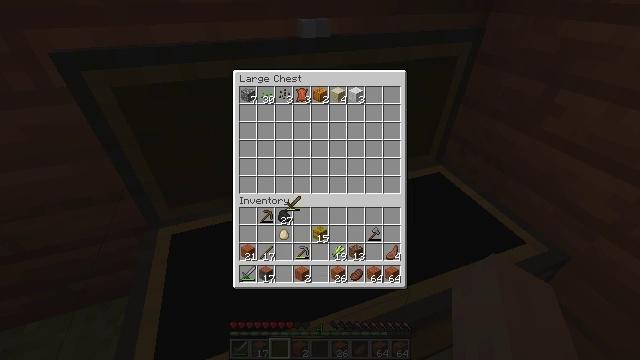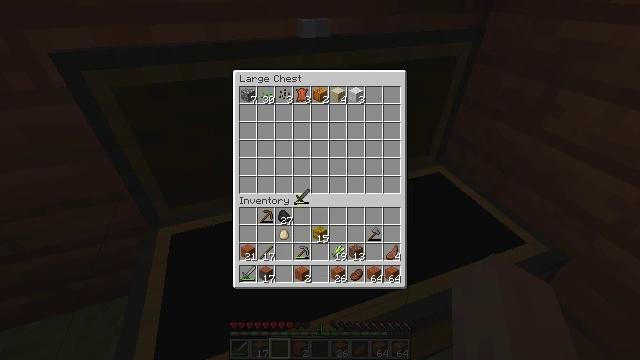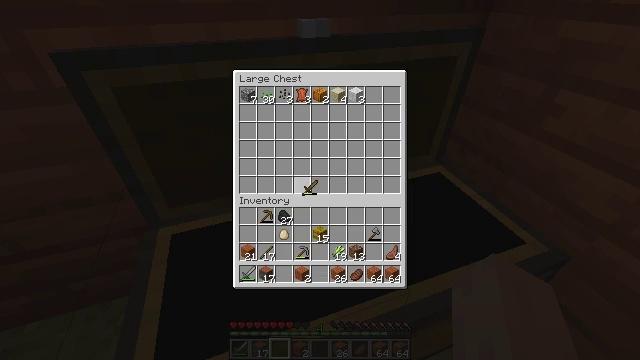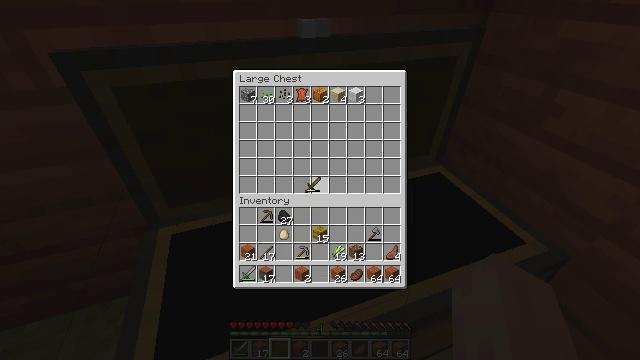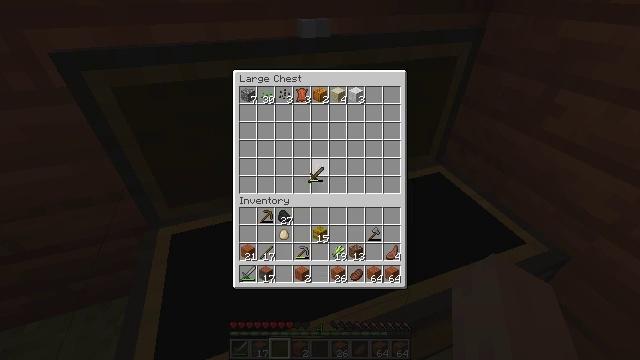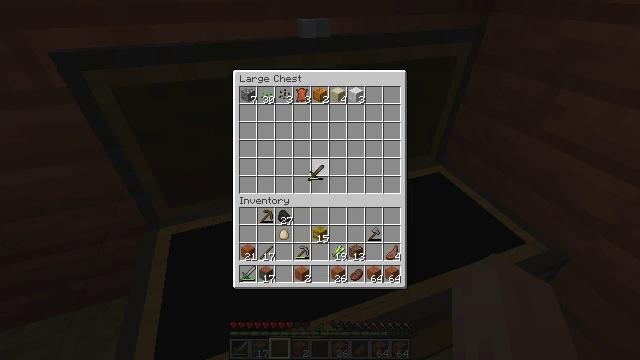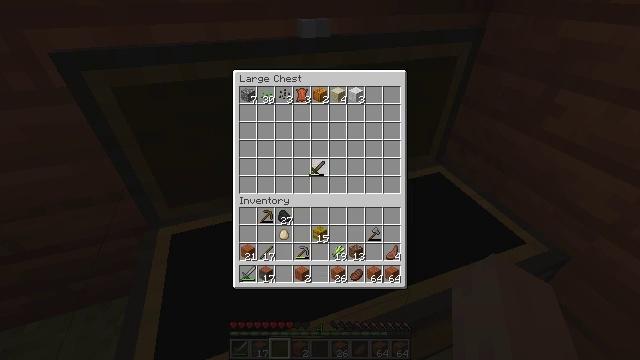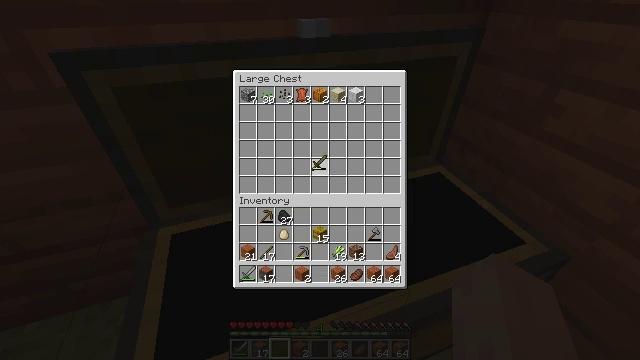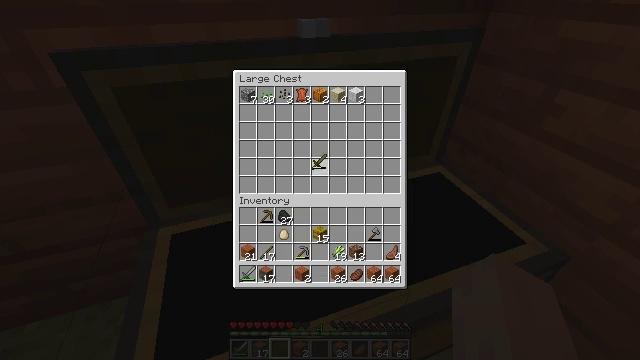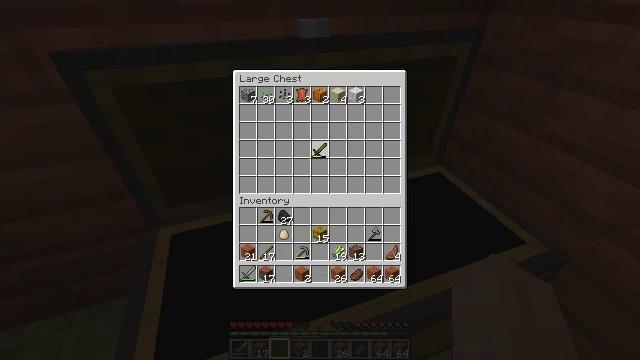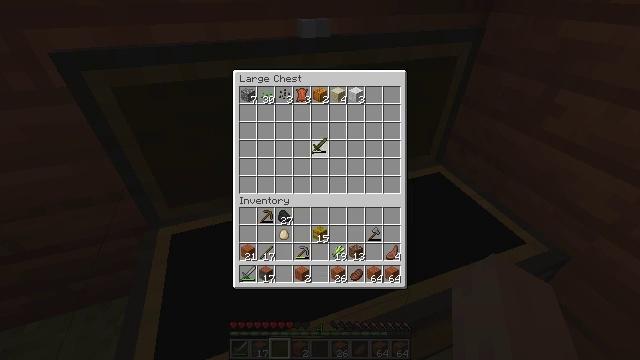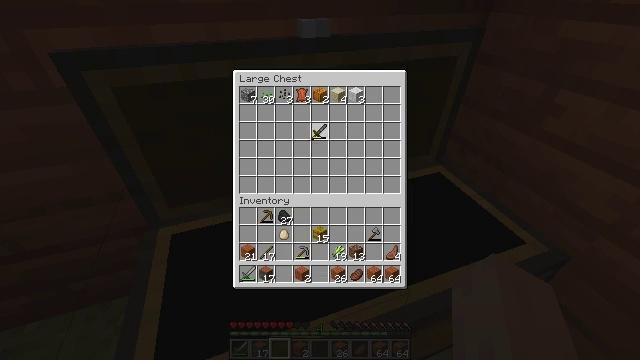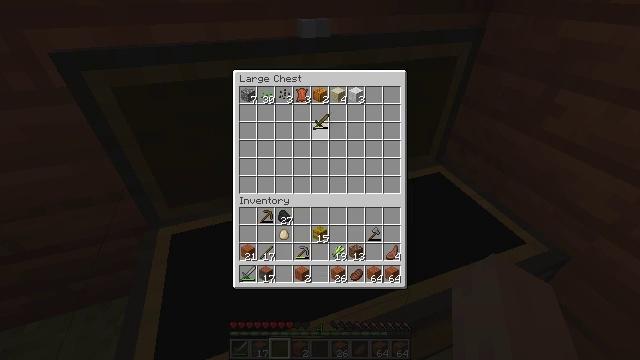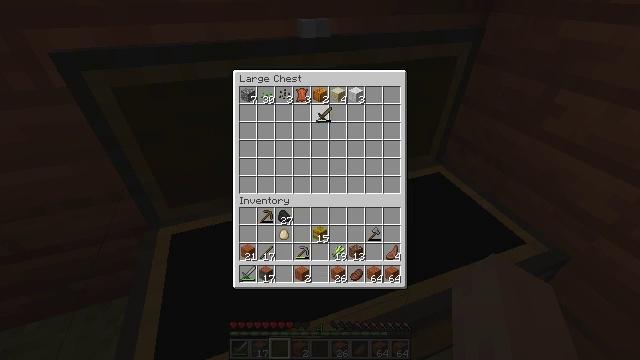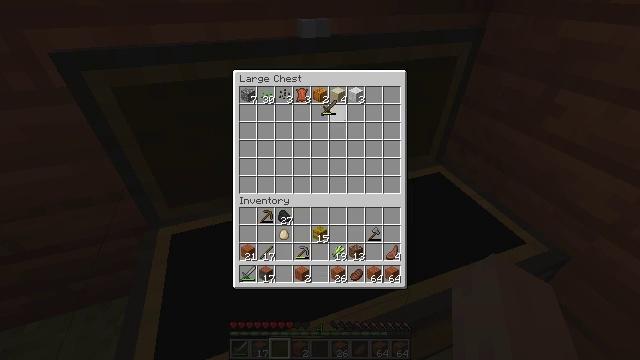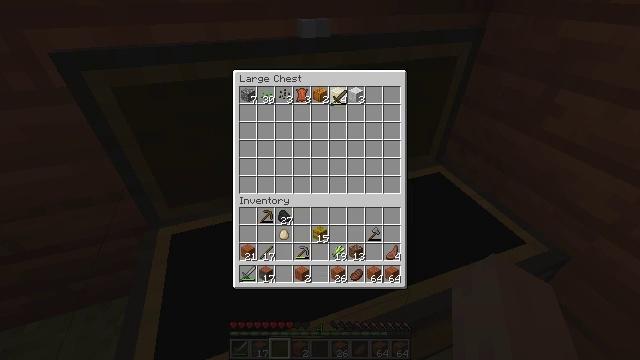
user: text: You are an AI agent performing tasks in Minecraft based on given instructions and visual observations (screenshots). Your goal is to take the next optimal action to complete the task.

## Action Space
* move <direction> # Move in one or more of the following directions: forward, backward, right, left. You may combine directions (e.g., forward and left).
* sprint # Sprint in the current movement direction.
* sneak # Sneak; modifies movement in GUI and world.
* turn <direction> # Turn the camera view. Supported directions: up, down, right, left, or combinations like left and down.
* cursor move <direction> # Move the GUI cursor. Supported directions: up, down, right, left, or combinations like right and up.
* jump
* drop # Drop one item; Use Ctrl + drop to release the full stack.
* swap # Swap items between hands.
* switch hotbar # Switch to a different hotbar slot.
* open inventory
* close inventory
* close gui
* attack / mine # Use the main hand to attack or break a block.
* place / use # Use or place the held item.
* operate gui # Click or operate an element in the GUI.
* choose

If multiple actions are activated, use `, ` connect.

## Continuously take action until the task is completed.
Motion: motion action
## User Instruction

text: Take acacia planks to craft an acacia door.
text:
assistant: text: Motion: cursor move right and up
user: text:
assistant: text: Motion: cursor move right and up
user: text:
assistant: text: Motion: no_op
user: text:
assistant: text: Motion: cursor move up
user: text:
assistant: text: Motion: no_op
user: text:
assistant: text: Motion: no_op
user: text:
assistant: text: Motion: no_op
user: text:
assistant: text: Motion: no_op
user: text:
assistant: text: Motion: cursor move up
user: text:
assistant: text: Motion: no_op
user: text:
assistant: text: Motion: cursor move up
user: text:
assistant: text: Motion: cursor move up
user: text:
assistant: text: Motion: no_op
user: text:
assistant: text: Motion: cursor move up
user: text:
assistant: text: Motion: cursor move right and up
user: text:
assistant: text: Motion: no_op
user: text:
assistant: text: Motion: cursor move right and up
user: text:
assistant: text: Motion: no_op
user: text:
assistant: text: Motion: no_op
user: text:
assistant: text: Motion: no_op
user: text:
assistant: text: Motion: no_op
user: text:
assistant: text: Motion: no_op
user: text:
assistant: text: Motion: no_op
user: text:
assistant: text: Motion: no_op
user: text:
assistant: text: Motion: no_op
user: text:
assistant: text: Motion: no_op
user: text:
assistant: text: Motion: no_op
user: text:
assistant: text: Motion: no_op
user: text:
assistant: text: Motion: no_op
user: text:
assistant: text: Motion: no_op